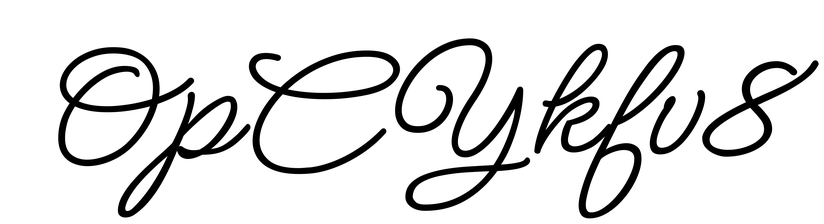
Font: MeowScript-Regular